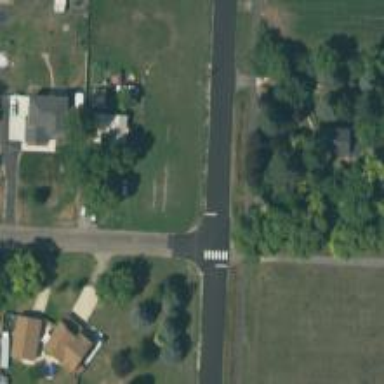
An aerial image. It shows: Road with stop sign.